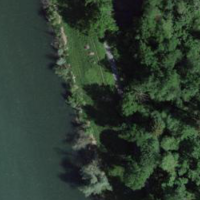
EUNIS habitat code: 41
Species observed at this site:
Sambucus racemosa